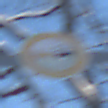
Verkehrszeichen: Ueberholverbot
Umgebung: Outdoor, Nature
Tageszeit: MorningAfternoon
Wetter: Clear
Licht: Natural
Jahreszeit: Winter
Kontrast: LowContrast